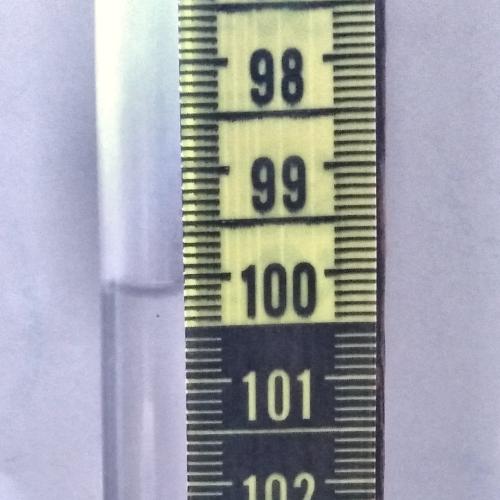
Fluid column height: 100.1 cm